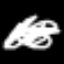
Label: square